Question: When I am trying to build my sencha touch 2 app for production using the command "sencha app build production", I am getting an error as shown in below image. I am not getting the reason for the error.

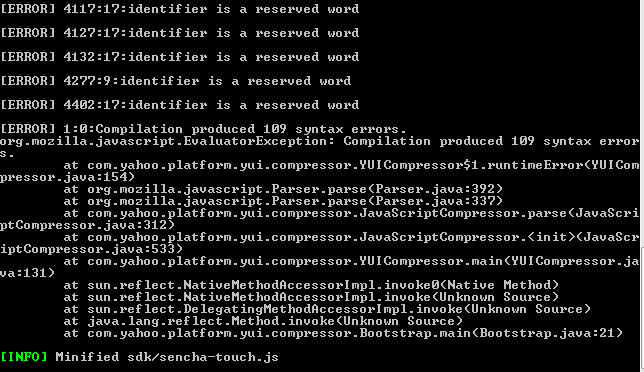
Answer: Looks like you are using a <URL> or perhaps left a 'debugger;' somewhere in your code.